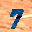
Label: 7